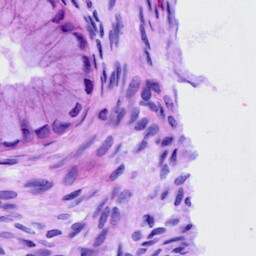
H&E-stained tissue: Cervix